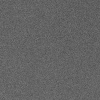
Atmospheric dust classification: dusty